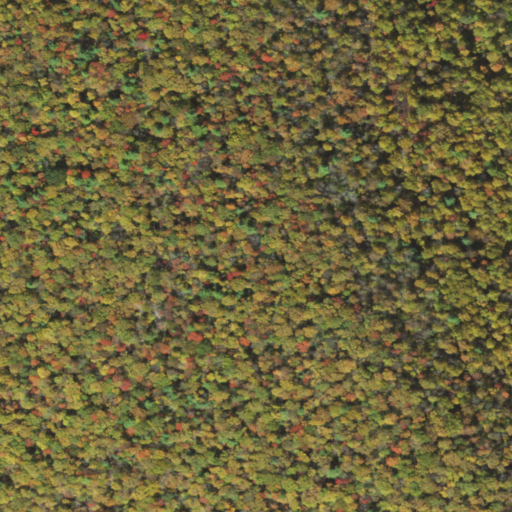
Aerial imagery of mountain in Pennsylvania named Big Kettle Mountain containing deciduous forest and mixed forest